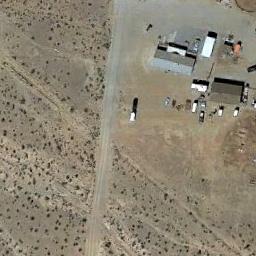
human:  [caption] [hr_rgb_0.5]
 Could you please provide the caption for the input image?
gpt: There are many cars beside the sparse residential .

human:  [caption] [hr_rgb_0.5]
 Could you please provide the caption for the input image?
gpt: The sparse residential is on the bare land next to a road .

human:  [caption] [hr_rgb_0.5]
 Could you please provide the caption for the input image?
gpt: Here is a gorgeous home with a trail behind and a row of trees in front .

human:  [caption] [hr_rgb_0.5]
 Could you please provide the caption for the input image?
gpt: There are several houses of different sizes in sparse residential areas surrounded by farmland .

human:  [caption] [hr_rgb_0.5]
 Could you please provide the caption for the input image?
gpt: A sparse residential area with several buildings and bare land .